Aerial crown-view tile of a tropical tree (Barro Colorado Island, Panama), acquired 20240813:
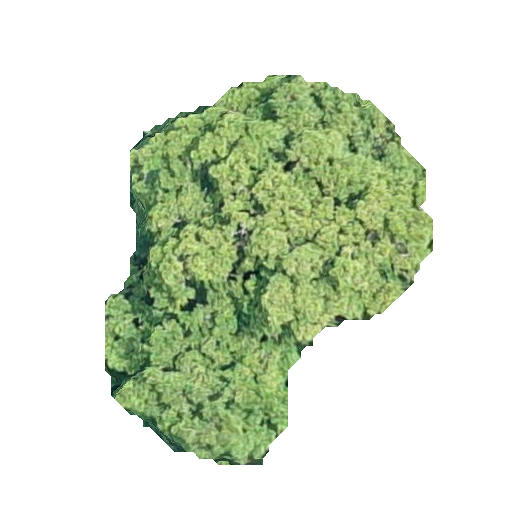
Species: Brosimum alicastrum
GBIF accepted scientific name: Brosimum alicastrum
Crown area: 128.678 m²